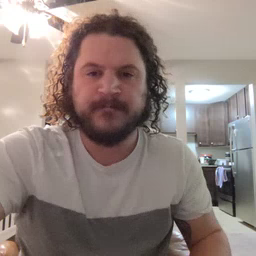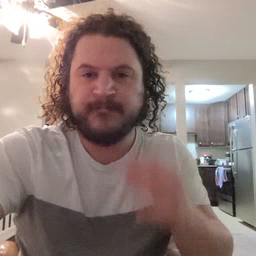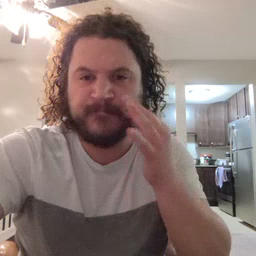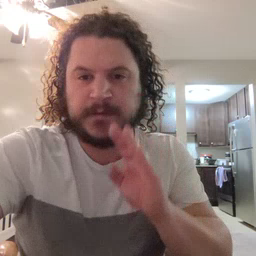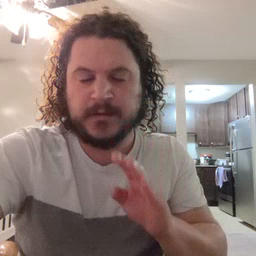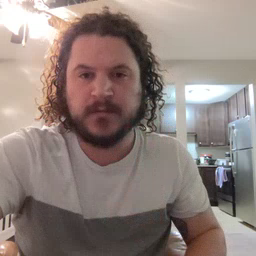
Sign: bee